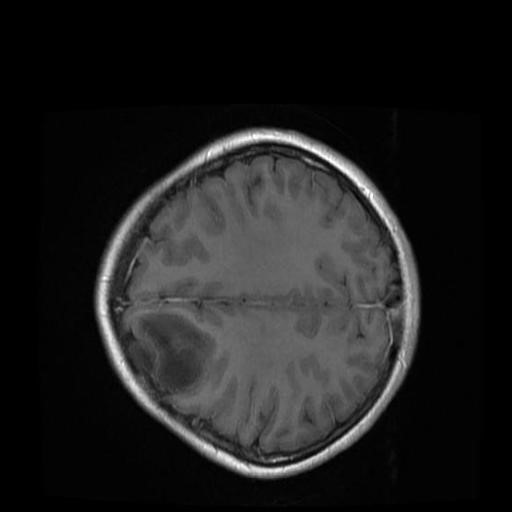
Label: brain_glioma